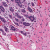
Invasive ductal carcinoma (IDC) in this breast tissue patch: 0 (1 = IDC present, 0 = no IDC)